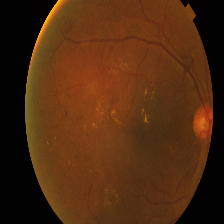
Diabetic retinopathy grade: Proliferative DR